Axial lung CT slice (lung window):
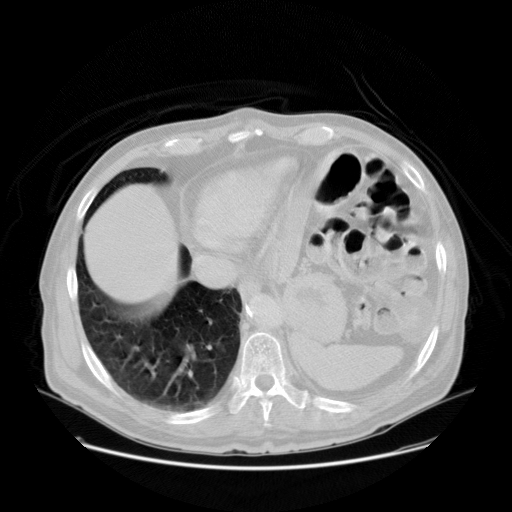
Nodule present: no